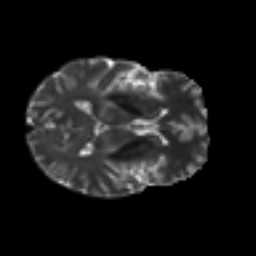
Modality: T2w
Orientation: axial
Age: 43
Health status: ill
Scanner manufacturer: philips
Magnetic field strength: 3 T
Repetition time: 9 s
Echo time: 0.127 s